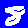
Digit: 8